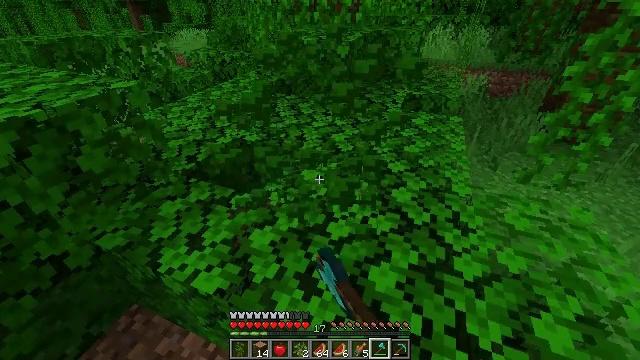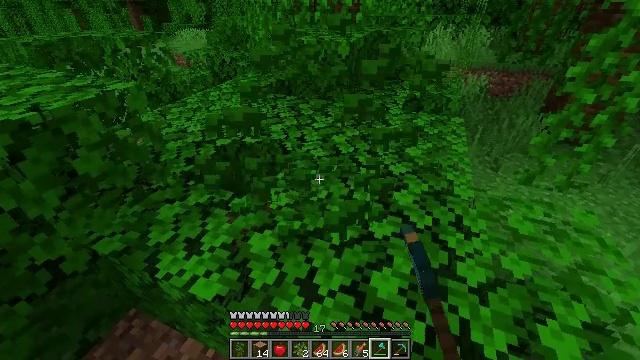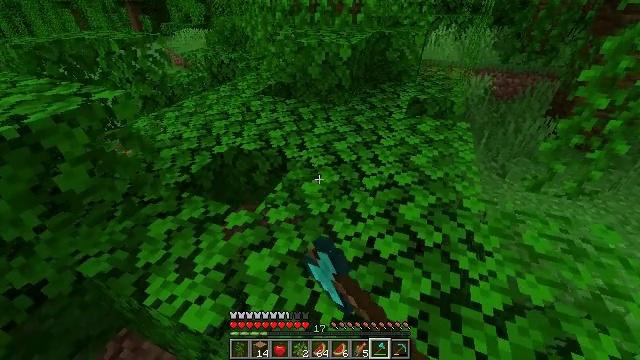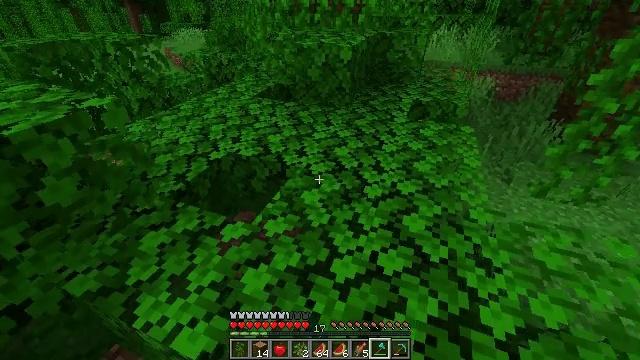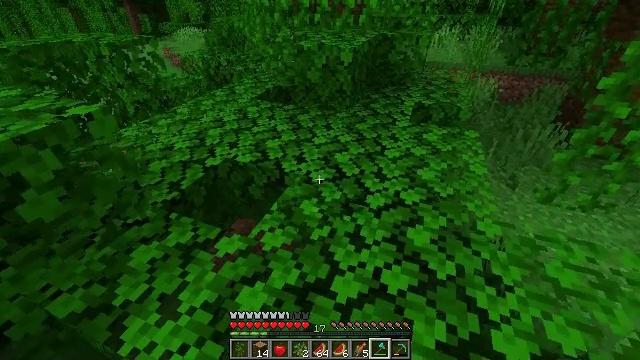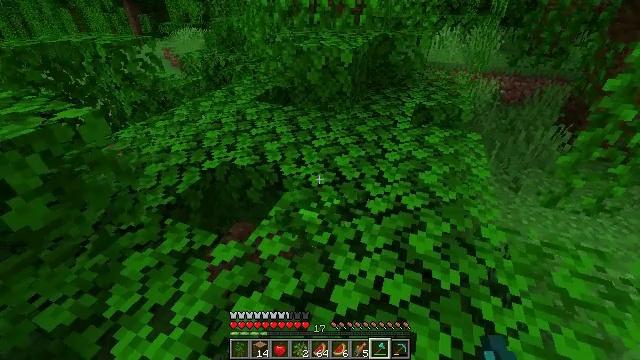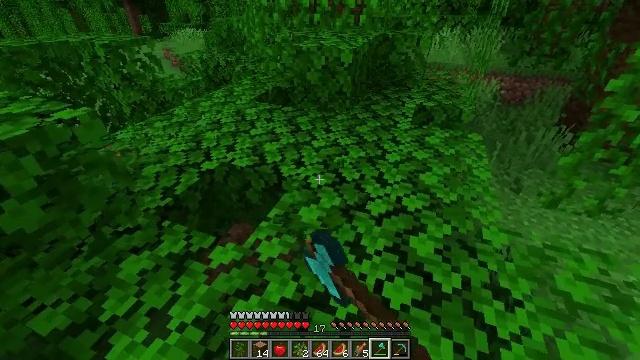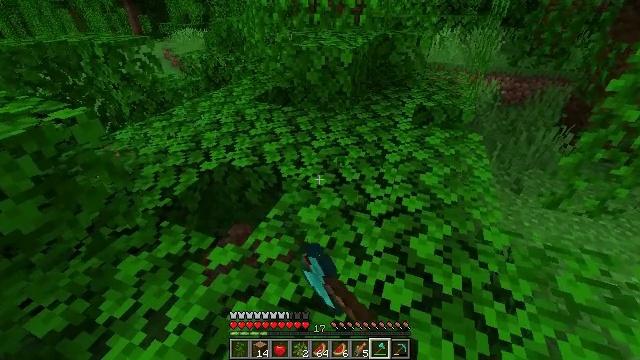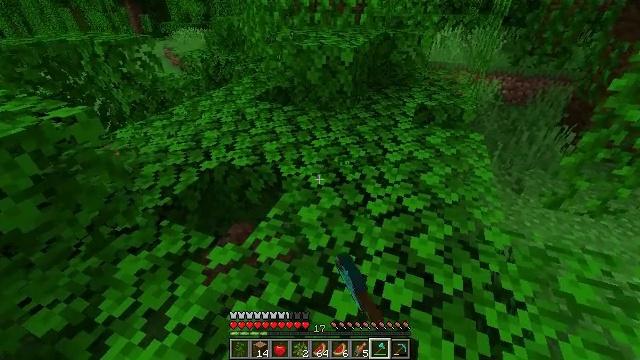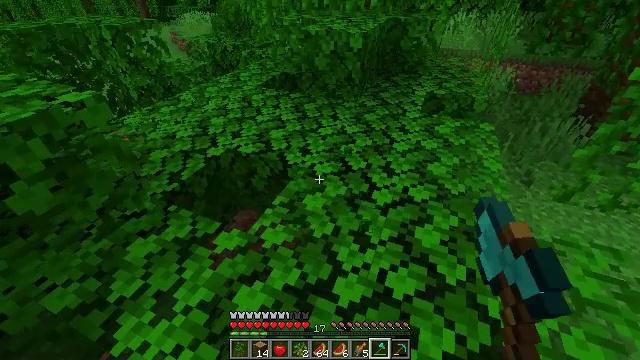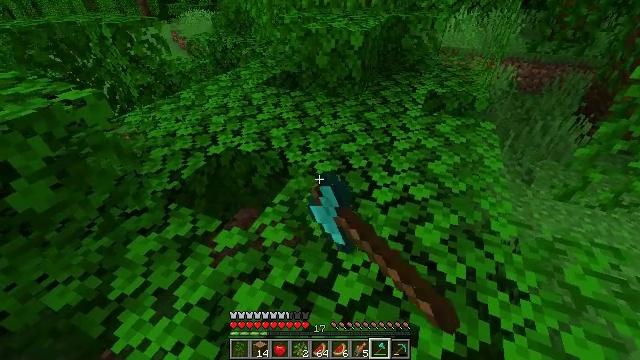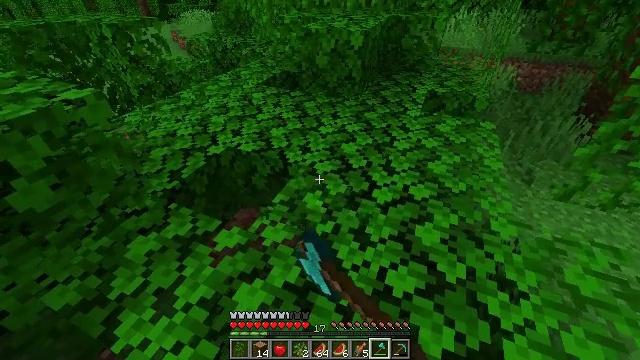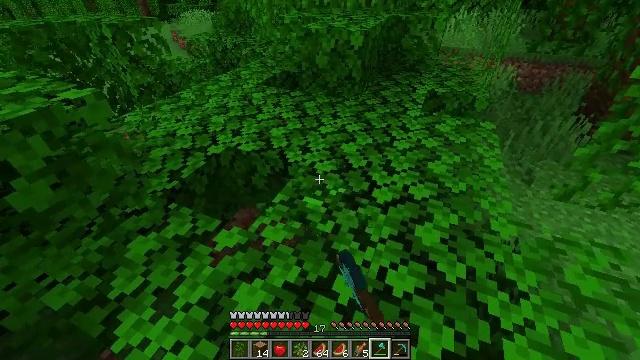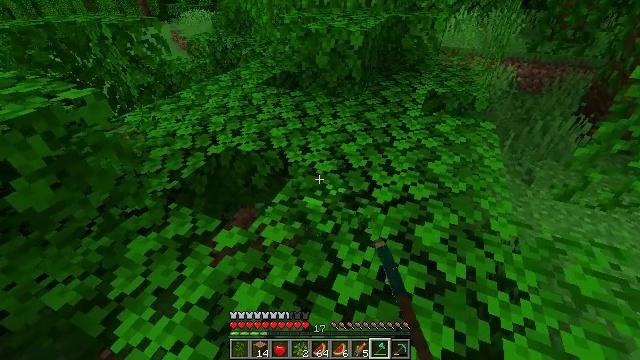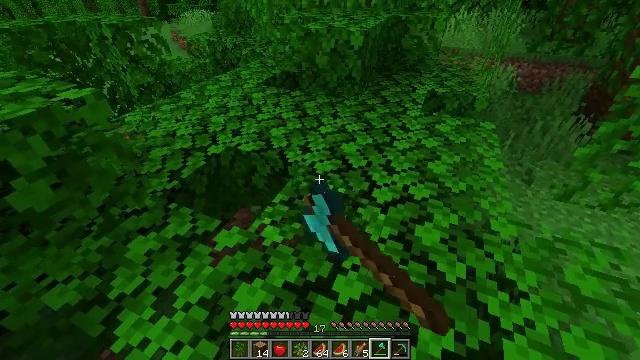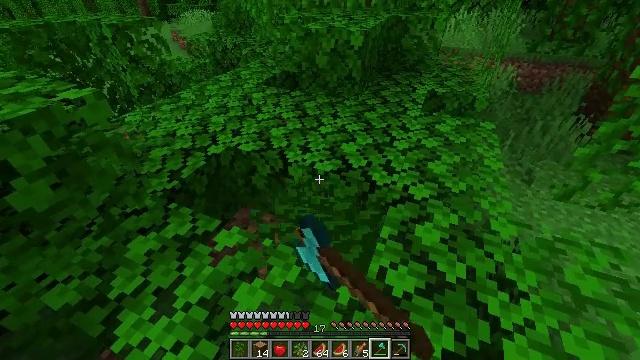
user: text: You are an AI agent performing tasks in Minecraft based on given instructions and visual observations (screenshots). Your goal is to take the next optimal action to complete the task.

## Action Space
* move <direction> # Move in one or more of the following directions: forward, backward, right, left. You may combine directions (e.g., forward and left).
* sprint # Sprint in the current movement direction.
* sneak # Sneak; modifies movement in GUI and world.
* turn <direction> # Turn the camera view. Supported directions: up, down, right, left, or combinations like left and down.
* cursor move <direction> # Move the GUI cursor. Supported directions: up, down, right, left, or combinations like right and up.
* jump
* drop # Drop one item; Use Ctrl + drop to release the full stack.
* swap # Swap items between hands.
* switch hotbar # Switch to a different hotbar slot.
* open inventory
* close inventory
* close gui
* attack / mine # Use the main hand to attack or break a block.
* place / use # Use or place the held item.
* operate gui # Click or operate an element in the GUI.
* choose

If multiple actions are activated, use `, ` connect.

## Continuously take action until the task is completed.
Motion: motion action
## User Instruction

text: Break oak leaves from the trees.
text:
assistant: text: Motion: move forward, attack / mine
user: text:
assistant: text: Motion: move forward, attack / mine
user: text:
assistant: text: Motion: move forward, attack / mine
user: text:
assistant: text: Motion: attack / mine
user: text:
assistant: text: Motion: attack / mine
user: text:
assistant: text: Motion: attack / mine
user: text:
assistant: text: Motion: attack / mine
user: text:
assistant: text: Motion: attack / mine
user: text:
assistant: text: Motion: turn left and down, attack / mine
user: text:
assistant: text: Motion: attack / mine
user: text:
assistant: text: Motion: attack / mine
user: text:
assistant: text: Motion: attack / mine
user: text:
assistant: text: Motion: attack / mine
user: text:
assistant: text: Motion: attack / mine
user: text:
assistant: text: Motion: attack / mine
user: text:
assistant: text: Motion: attack / mine
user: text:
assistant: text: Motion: attack / mine
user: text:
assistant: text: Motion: attack / mine
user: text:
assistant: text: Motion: no_op
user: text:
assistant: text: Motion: no_op
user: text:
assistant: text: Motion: no_op
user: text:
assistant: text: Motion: no_op
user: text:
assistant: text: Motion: no_op
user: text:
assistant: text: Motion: turn right
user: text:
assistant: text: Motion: turn right
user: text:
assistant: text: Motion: turn right
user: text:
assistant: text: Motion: turn right
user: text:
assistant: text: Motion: turn right
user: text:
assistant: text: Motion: turn right
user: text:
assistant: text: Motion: turn right